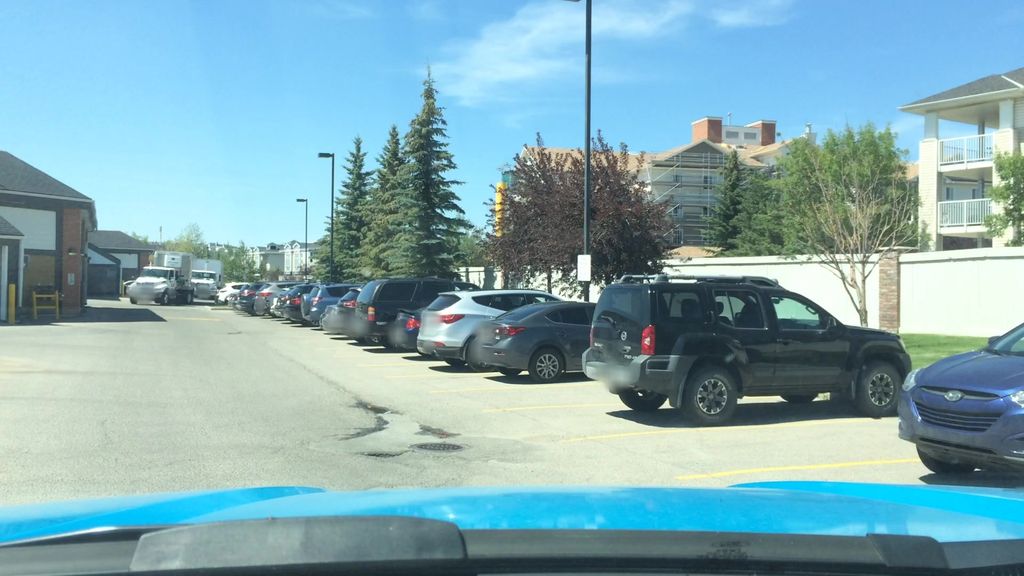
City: calgary